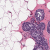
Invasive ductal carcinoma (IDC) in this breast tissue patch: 0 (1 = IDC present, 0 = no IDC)